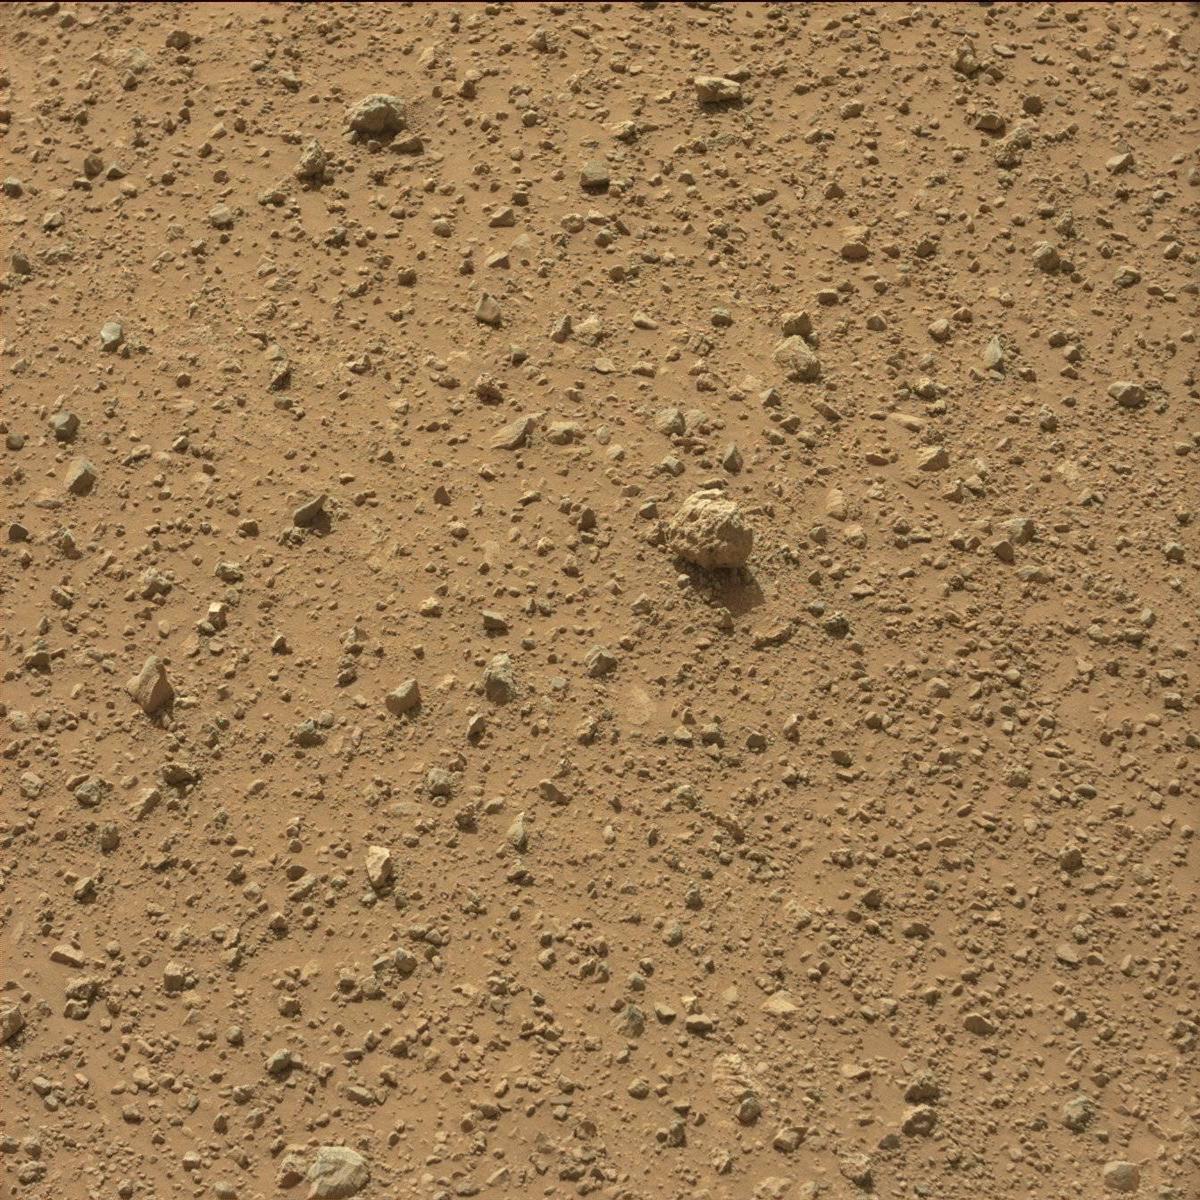
Terrain classes present: Bedrock, Rock, Sand / Soil